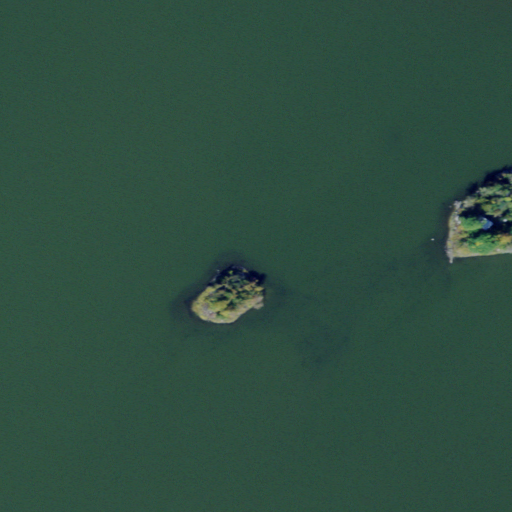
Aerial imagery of island in New York named Crab Island containing open water, grassland, and open development